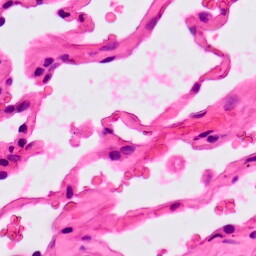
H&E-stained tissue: Lung